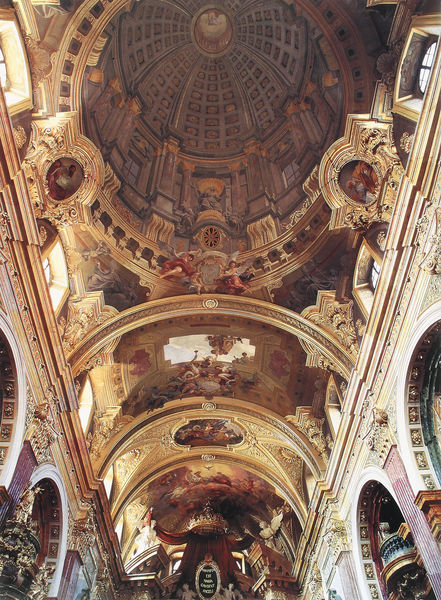
Titel: Universitätskirche (Jesuitenkirche)
Künstler: Andrea Pozzo
Standort: Wien, Universitätskirche (Jesuitenkirche) (EU - AUT)
Schlagwörter: gemälde, himmel, wolken, menschen, fenster, säule, säulen, rot, malerei, architektur, barock, innenraum, vorhang, kirche, gold, decke, rokoko, engel, schrift, grisaille, rundbogen, kuppel, tafel, ornamente, stuck, foto, bögen, medaillon, glaube, dom, kapitell, fries, sims, mittelschiff, kanzel, jesus, fresken, fresko, prunk, illusion, deckenmalerei, tonnengewölbe, stichkappen, altes gebäude, querrippen, museum